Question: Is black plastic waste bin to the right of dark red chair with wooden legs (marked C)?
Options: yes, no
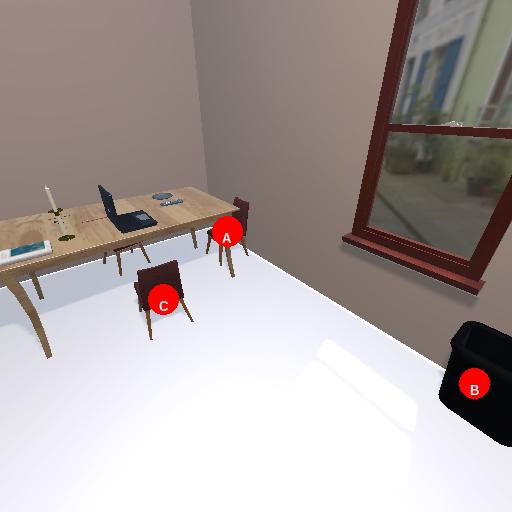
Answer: yes